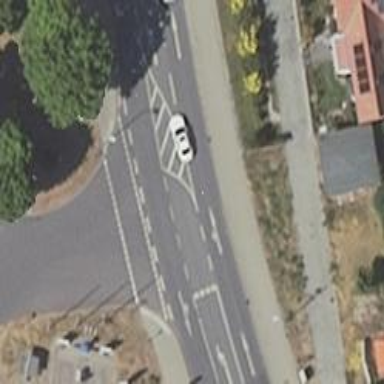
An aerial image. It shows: Marked asphalt path with crossing for pedestrians and cyclists.